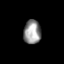
Tissue: lung
Cell type: Epithelial cells
Senescence score: 0.2017
Nuclear area (px): 404
Mean DAPI intensity: 150.403